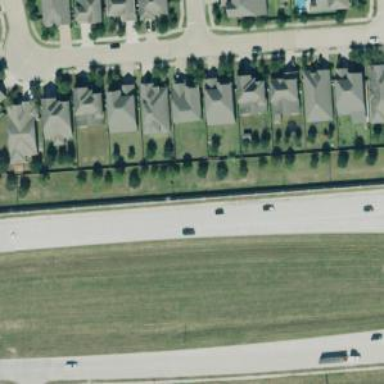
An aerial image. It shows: Secondary road with frontage road alongside.